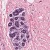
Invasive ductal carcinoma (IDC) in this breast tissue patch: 0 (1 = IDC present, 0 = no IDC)